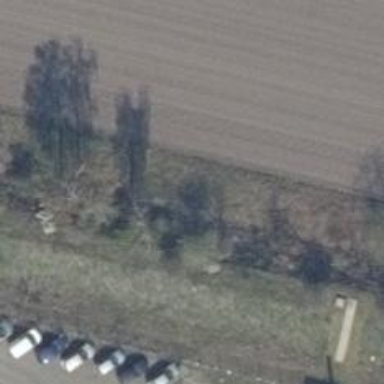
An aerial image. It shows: Row of trees in natural setting.